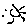
Label: sun